Interaction volume radius: 5 \u00c5
Interaction volume height: 25 \u00c5
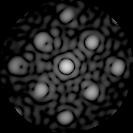
Disorder parameter: 0.1963